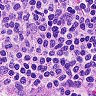
Metastatic tissue present: no